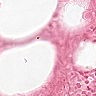
Metastatic tissue present: no